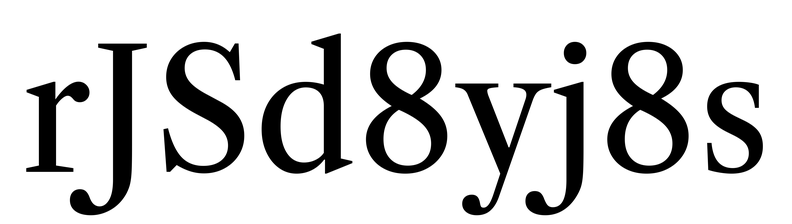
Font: LibreCaslonText_Regular